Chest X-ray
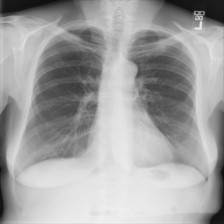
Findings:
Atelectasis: negative
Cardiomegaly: negative
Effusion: negative
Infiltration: negative
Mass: negative
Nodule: negative
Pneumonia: negative
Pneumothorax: negative
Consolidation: negative
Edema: negative
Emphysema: negative
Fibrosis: negative
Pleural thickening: negative
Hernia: negative